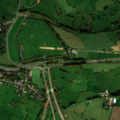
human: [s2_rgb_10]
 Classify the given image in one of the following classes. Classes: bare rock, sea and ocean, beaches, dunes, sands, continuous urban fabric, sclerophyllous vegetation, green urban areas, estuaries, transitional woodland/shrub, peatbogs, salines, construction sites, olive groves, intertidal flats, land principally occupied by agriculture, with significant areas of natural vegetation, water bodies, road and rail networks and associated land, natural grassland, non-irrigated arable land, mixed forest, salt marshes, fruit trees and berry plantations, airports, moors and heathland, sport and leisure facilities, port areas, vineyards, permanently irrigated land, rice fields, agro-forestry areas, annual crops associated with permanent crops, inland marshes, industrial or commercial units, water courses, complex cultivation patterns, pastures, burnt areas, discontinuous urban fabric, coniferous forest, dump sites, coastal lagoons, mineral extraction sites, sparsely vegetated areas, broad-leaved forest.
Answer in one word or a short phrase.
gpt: discontinuous urban fabric, road and rail networks and associated land, pastures, complex cultivation patterns